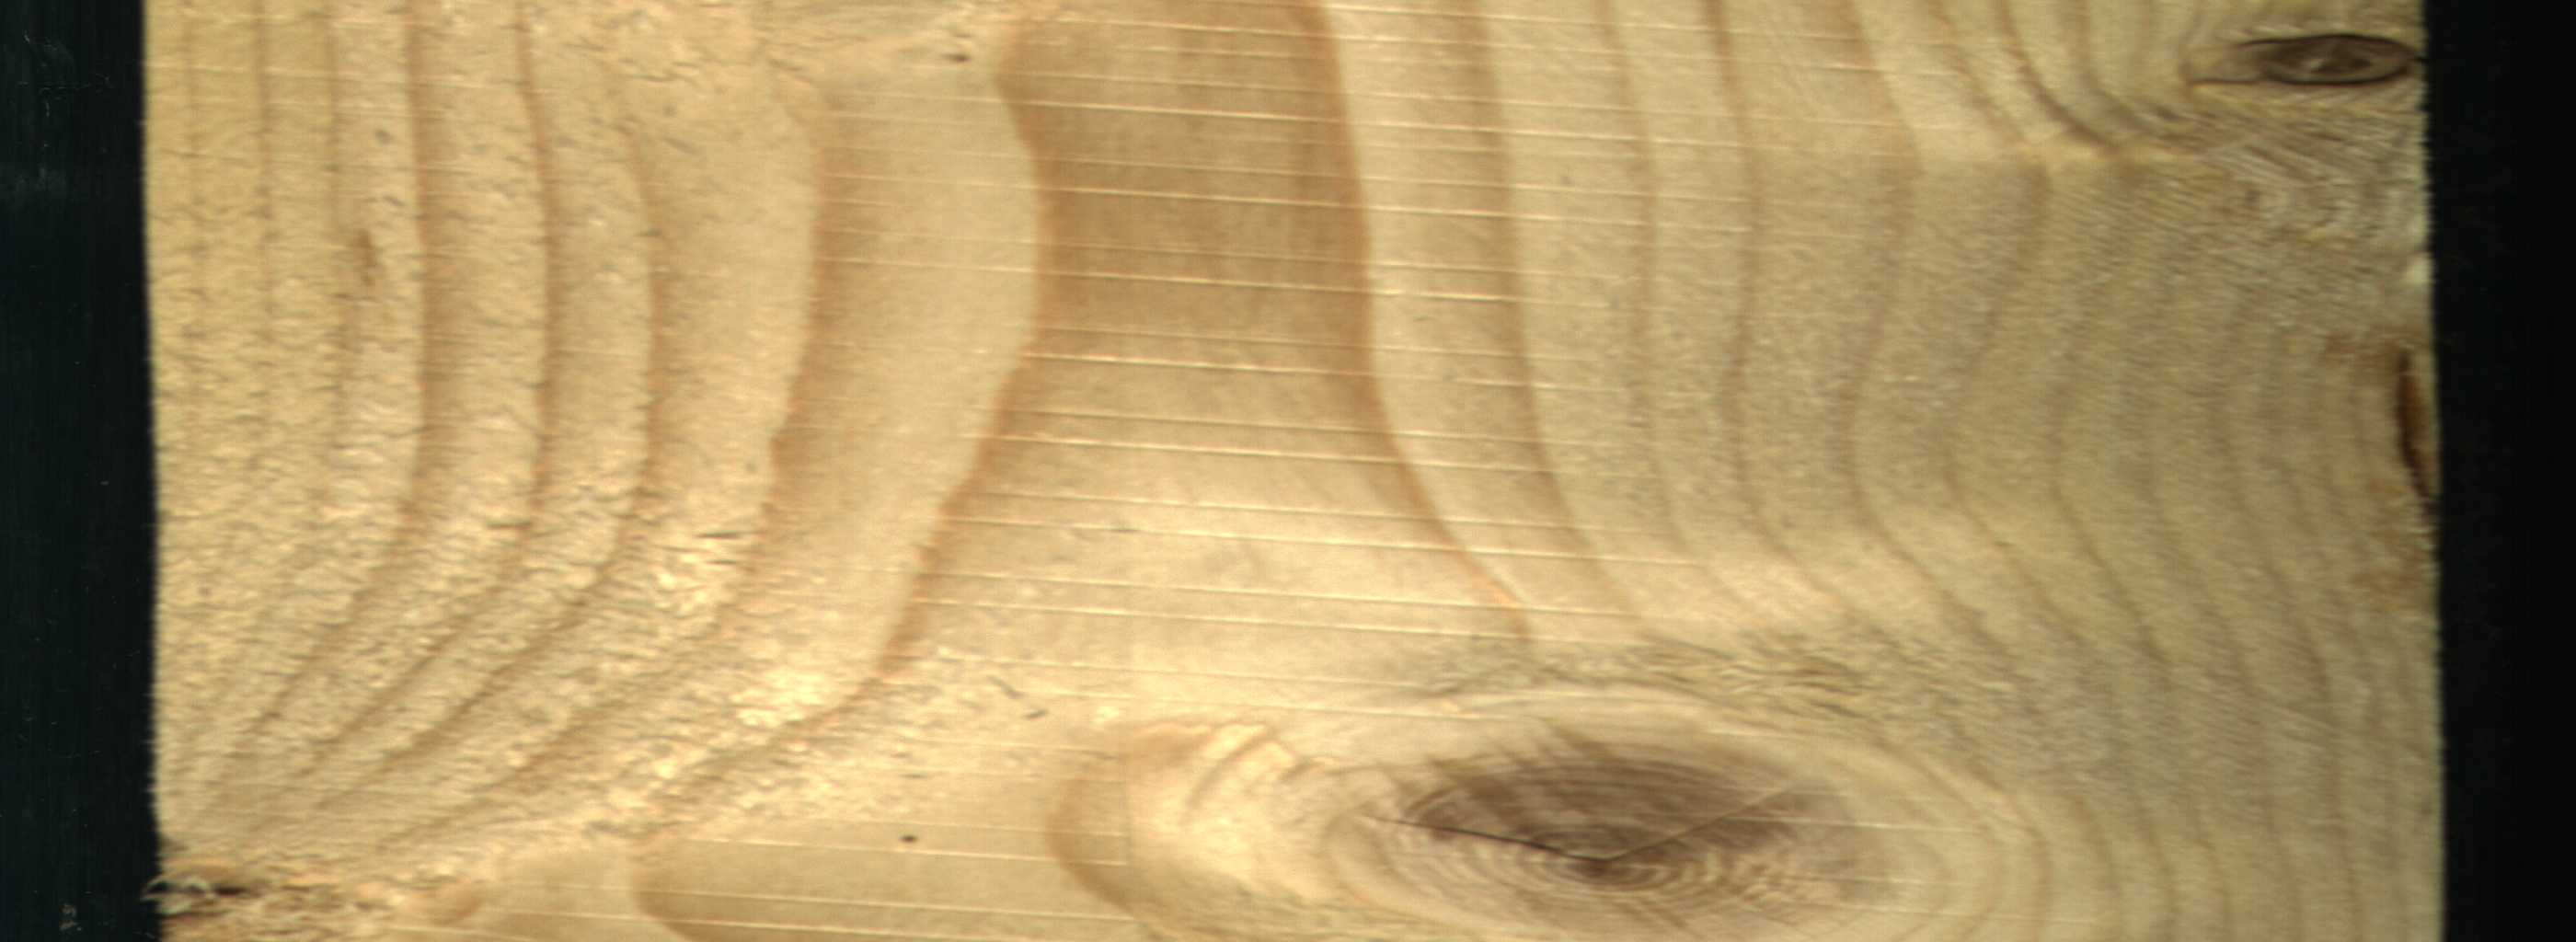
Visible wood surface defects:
resin
knot_with_crack
Dead_Knot
Live_Knot